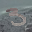
Label: 3